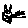
Label: cat